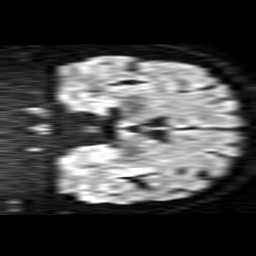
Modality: TRACE
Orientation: coronal
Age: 50
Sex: male
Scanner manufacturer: philips
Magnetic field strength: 1.5 T
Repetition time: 3.887 s
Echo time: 0.09873 s